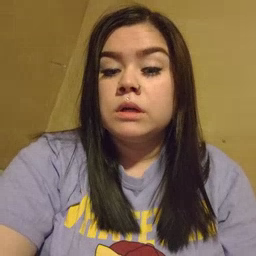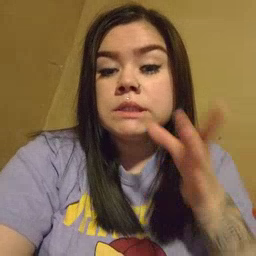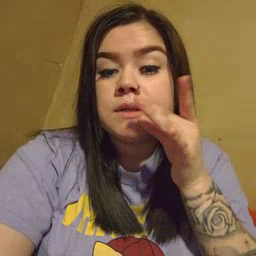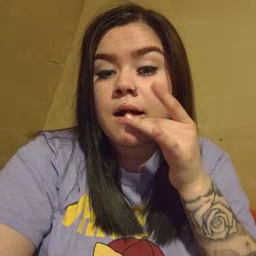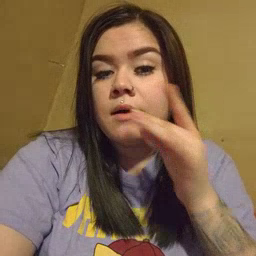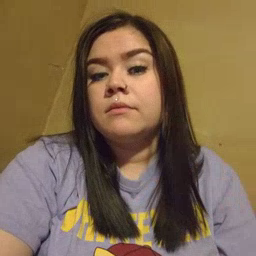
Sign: snack